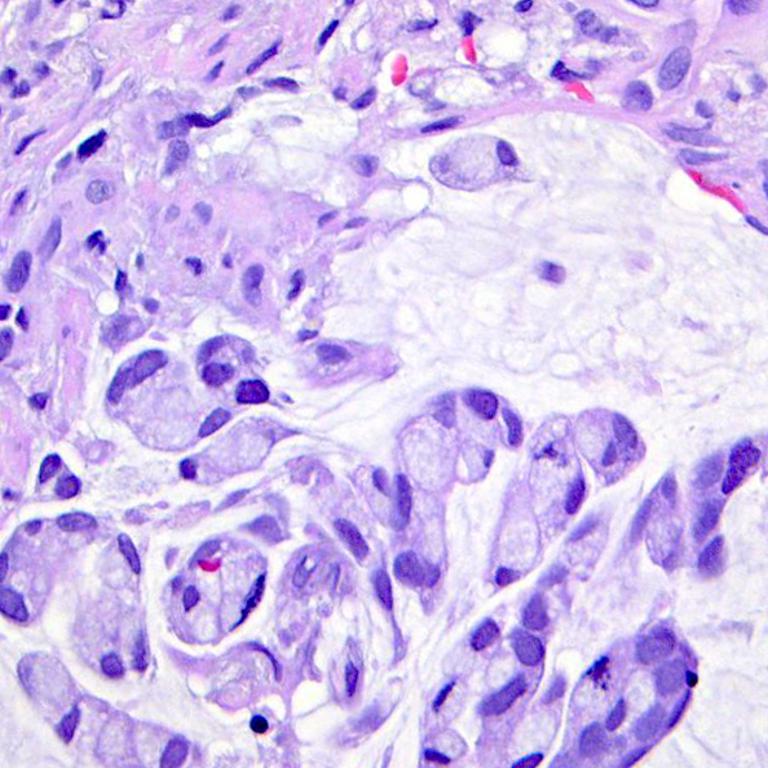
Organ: colon
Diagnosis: adenocarcinomas